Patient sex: M
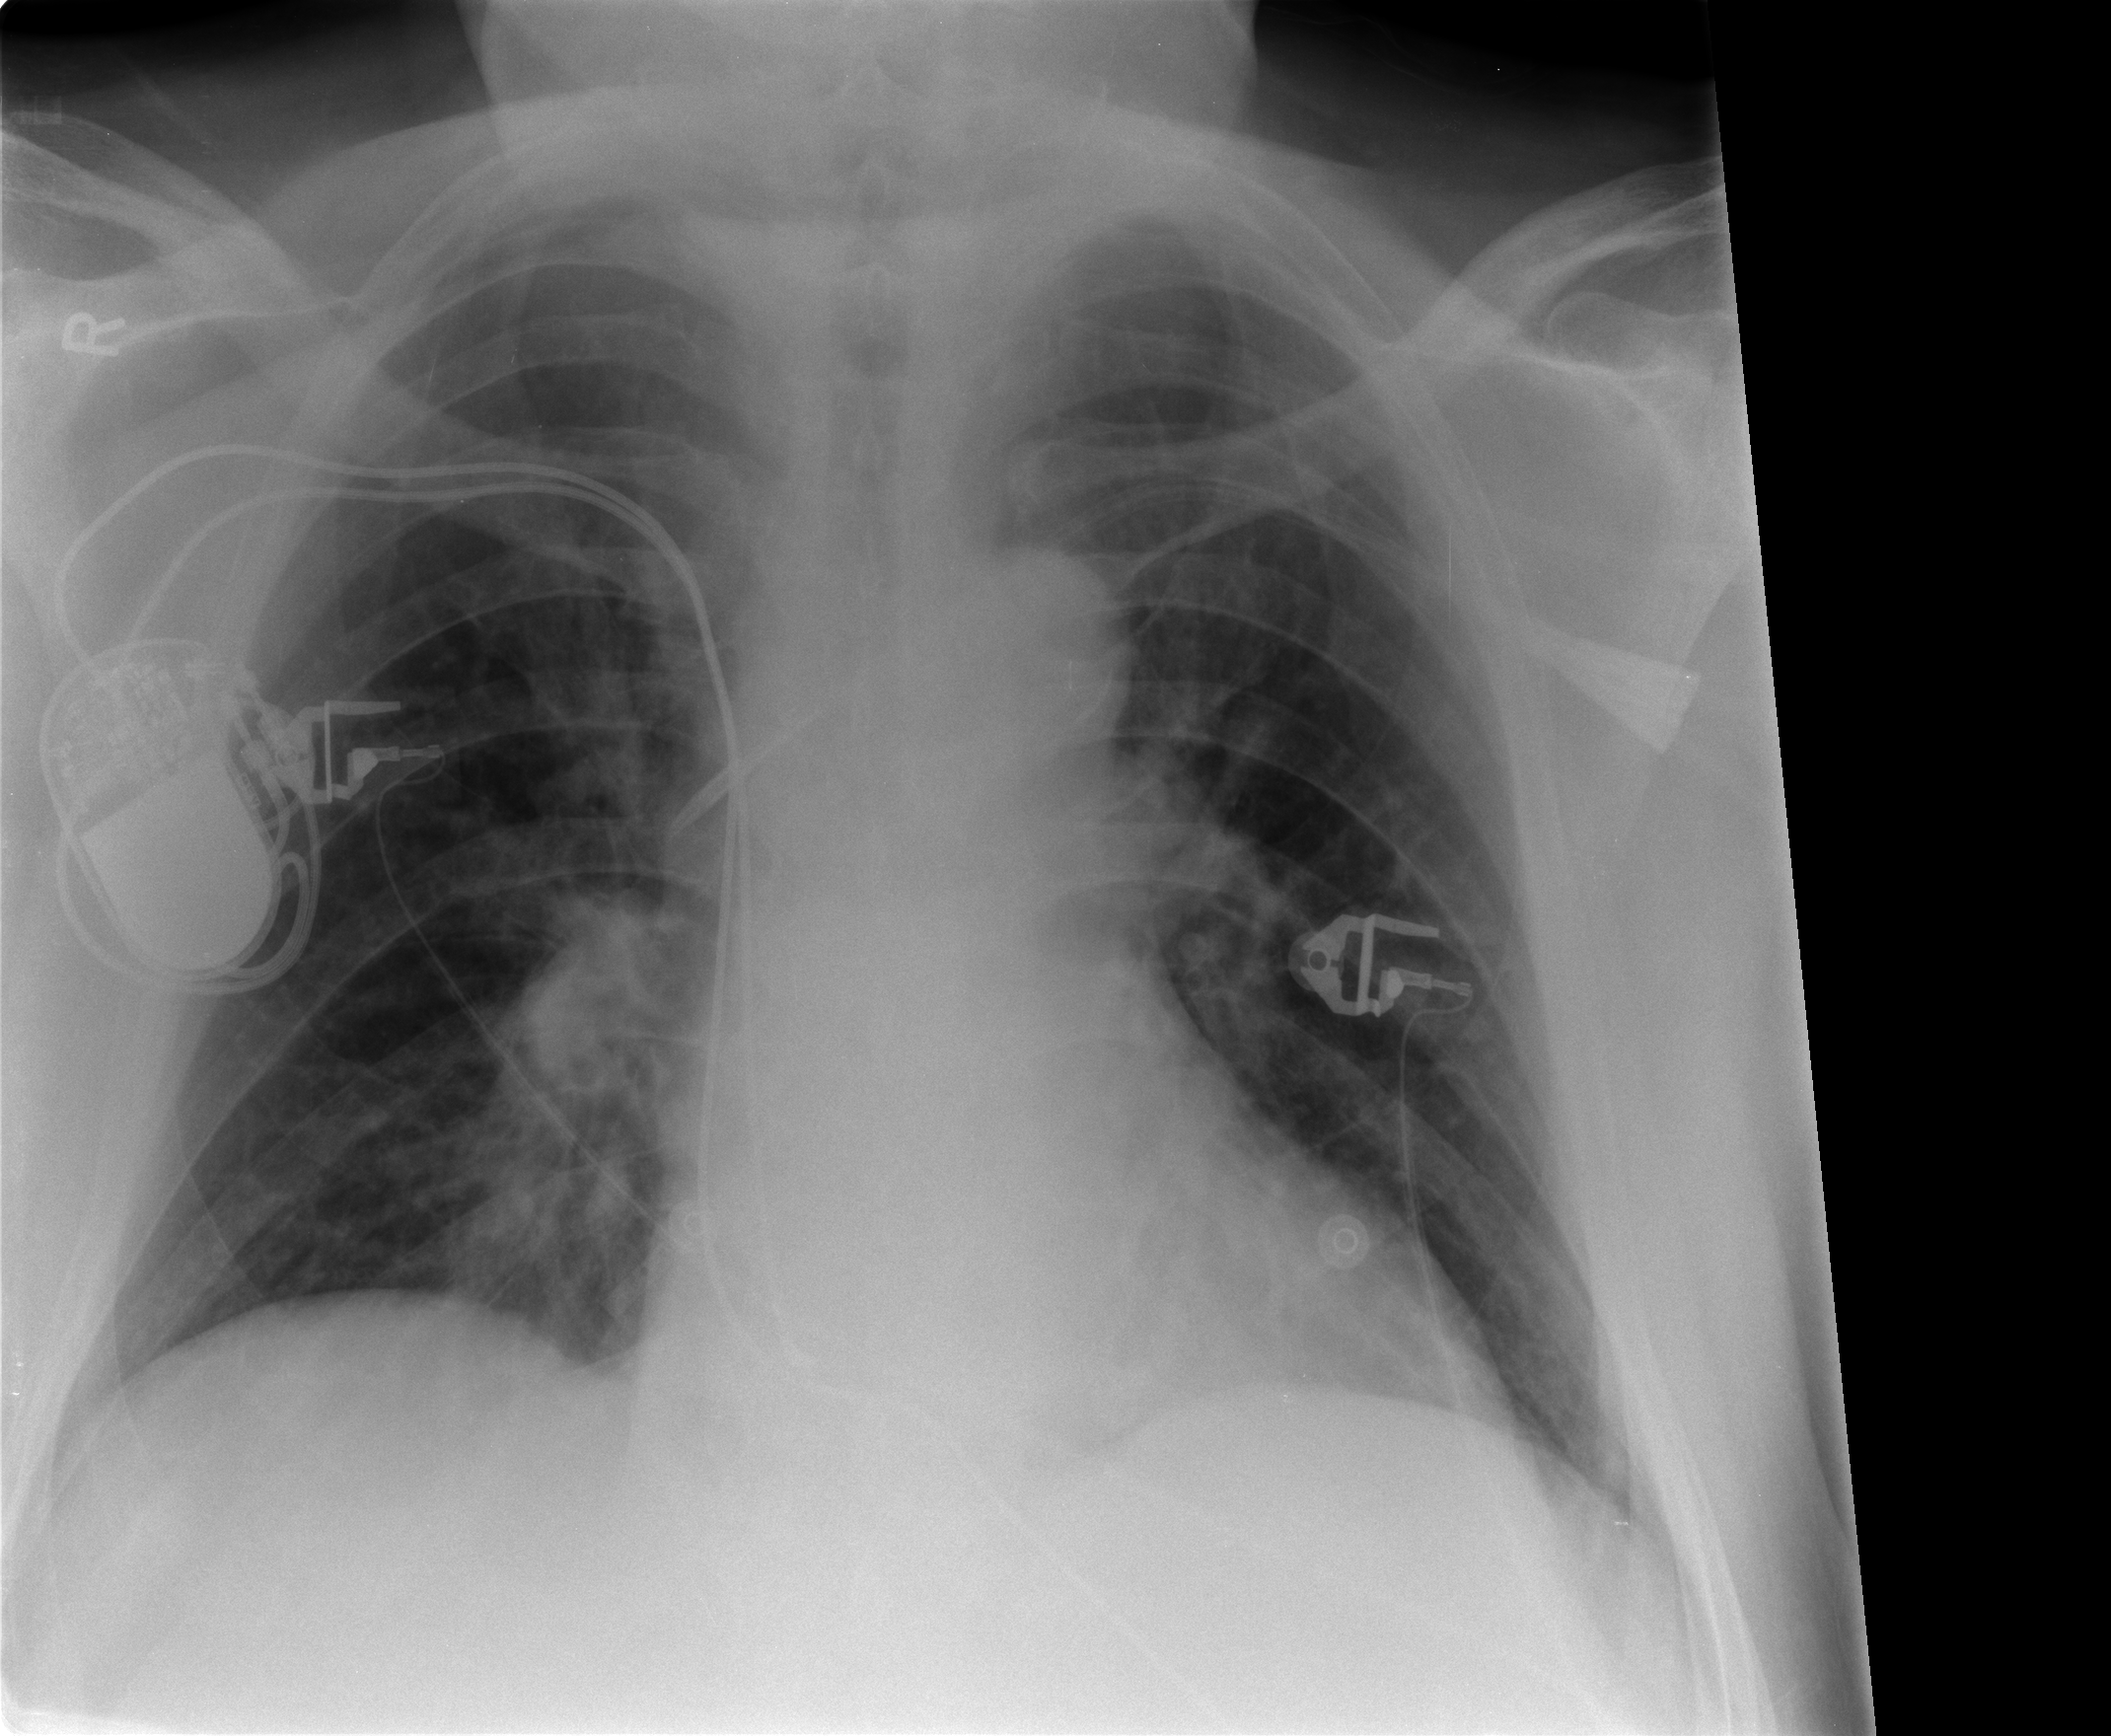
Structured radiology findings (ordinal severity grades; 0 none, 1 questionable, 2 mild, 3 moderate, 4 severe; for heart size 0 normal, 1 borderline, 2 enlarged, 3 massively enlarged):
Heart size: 2
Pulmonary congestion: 2
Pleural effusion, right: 0
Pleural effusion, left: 0
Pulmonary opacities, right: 0
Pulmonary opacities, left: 0
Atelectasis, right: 0
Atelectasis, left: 0